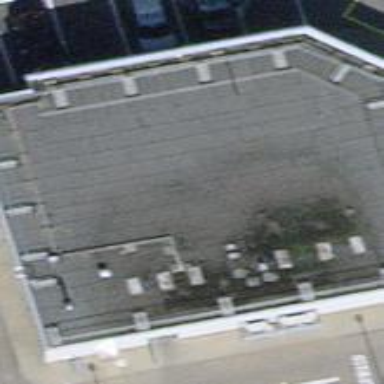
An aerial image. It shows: Retail building.